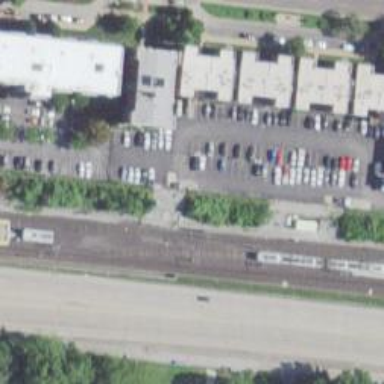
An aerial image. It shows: Light rail siding with electrified contact lines.